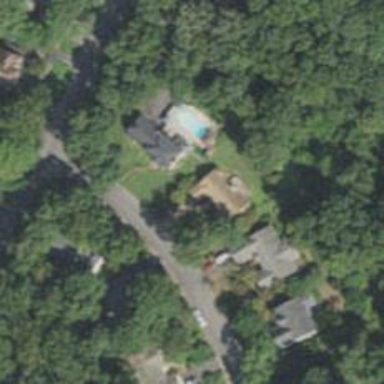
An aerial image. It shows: Driveway.